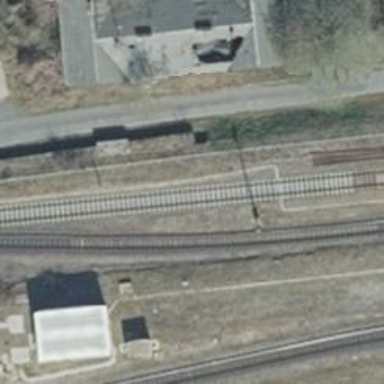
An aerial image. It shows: Railway yard in service.